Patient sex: M
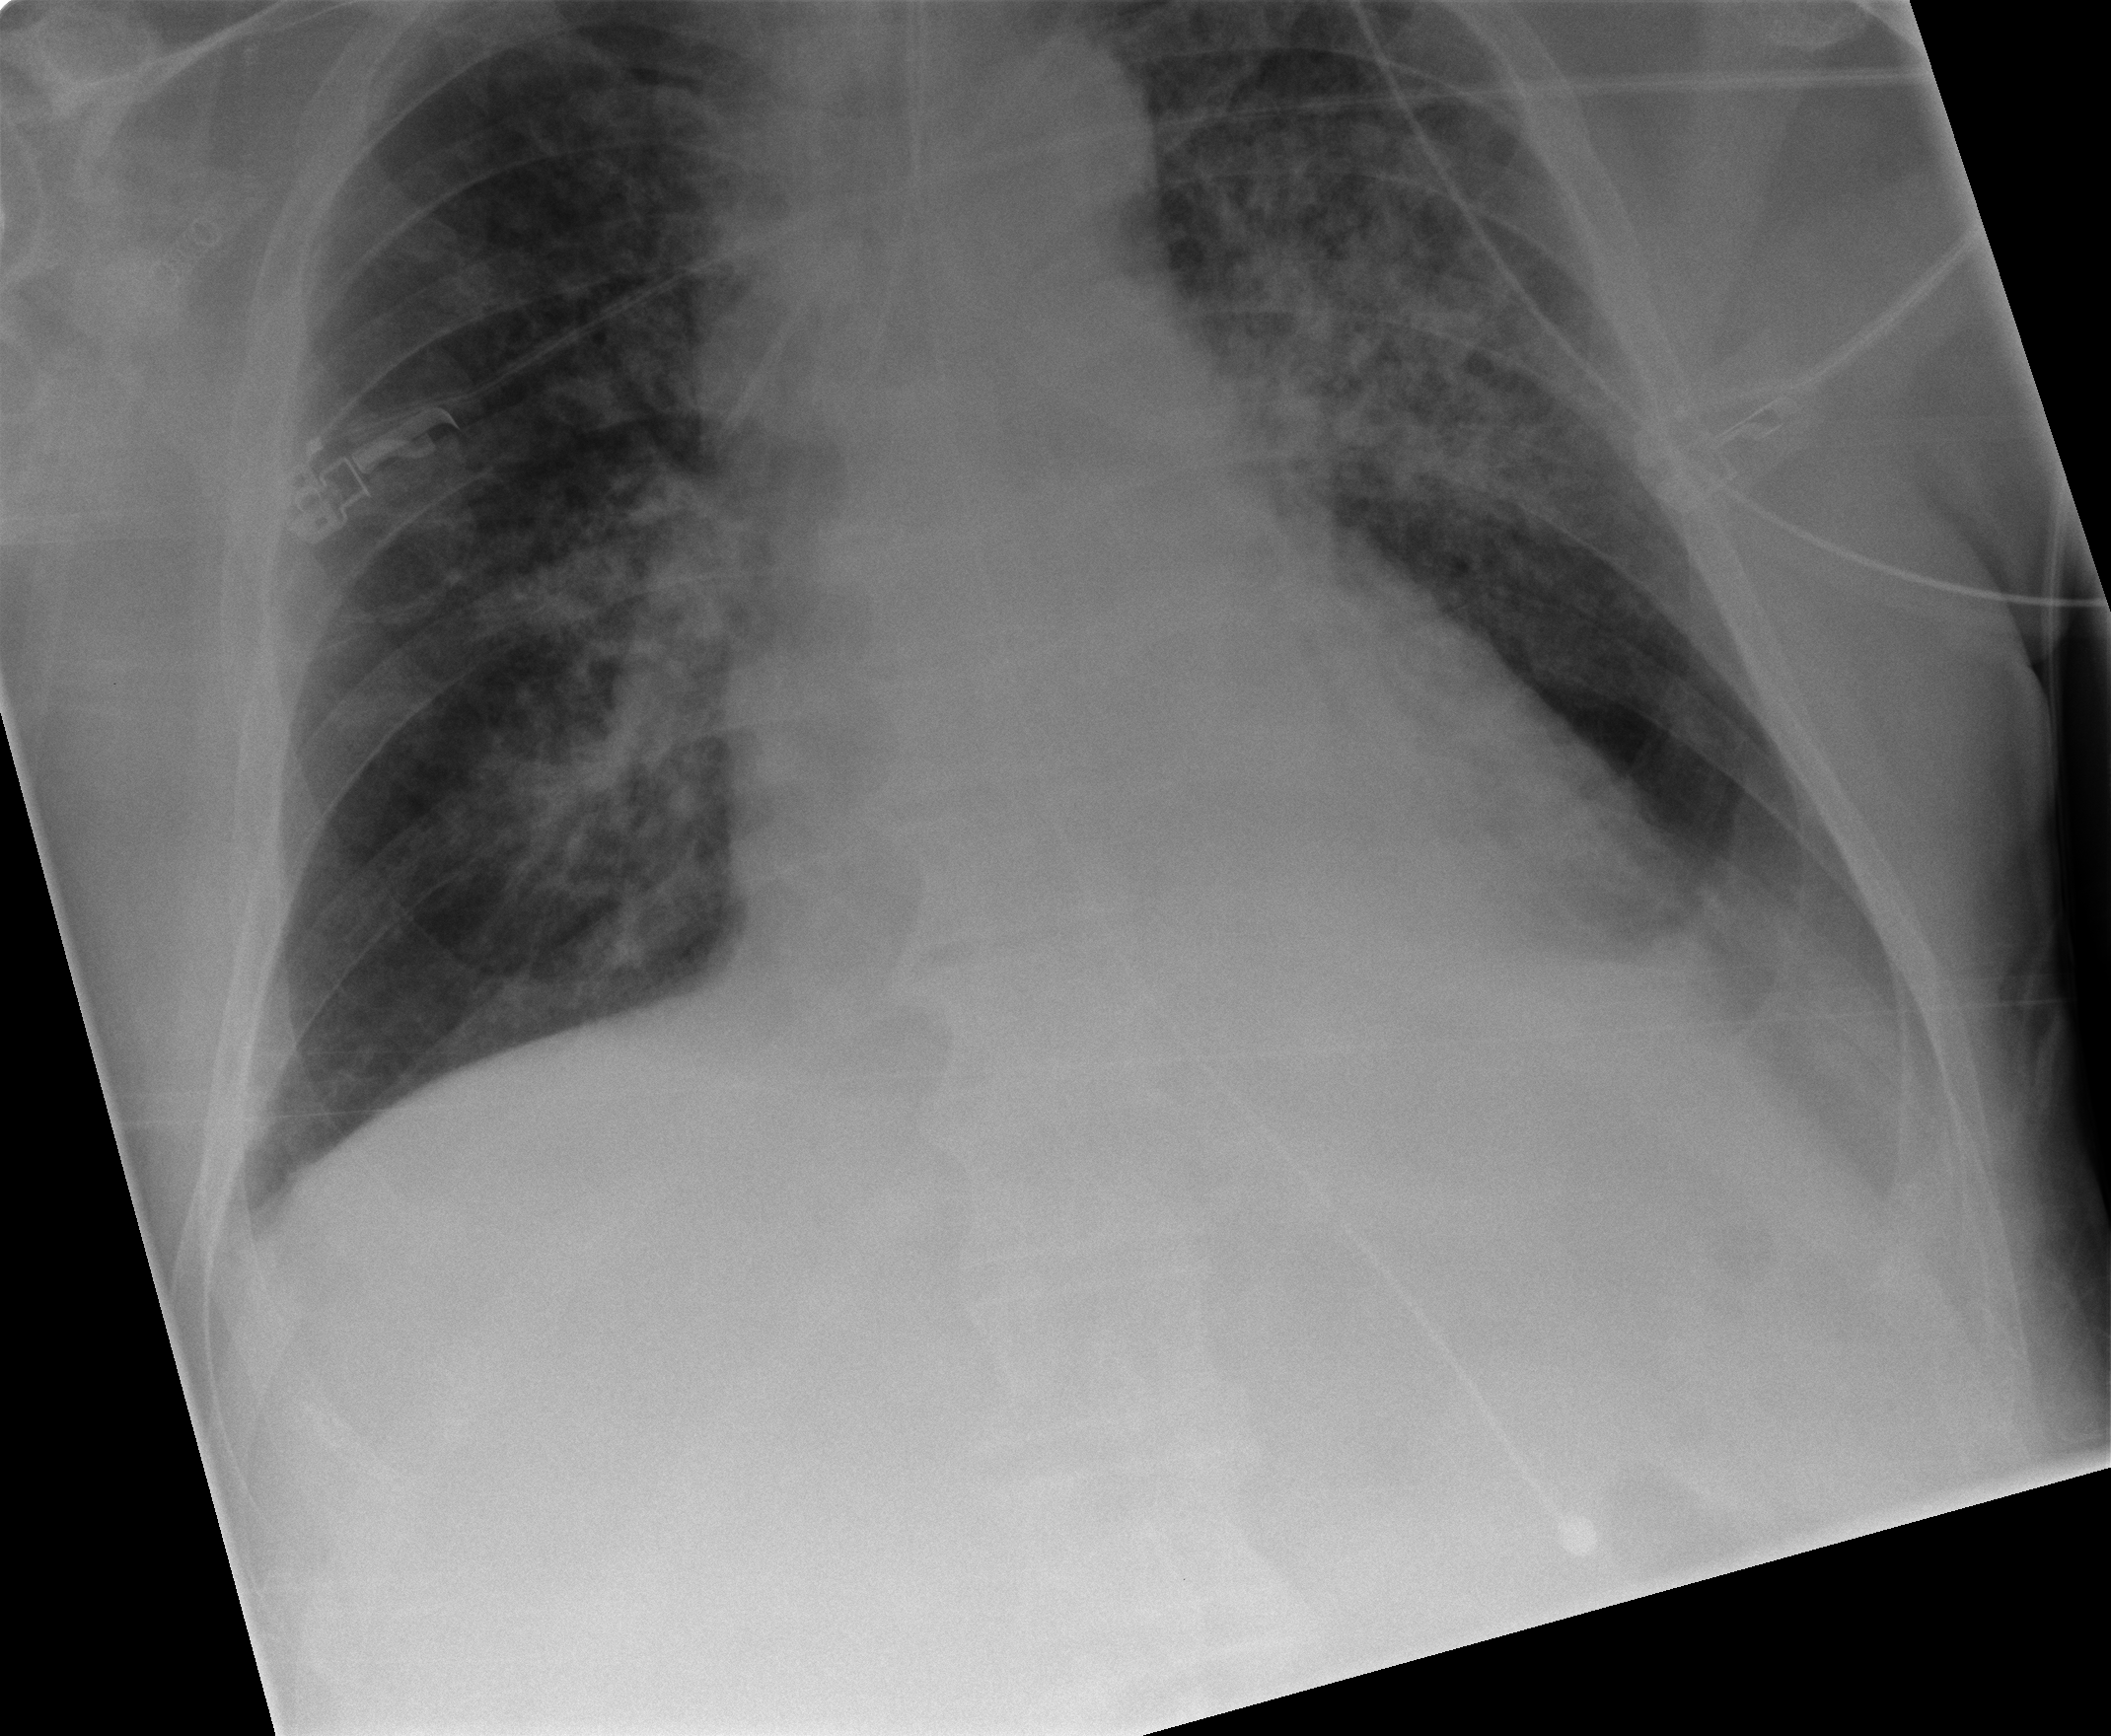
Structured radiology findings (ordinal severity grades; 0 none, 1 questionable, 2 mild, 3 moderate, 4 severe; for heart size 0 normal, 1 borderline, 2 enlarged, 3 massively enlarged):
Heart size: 2
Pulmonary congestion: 2
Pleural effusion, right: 1
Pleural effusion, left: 1
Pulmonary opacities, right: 3
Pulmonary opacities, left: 3
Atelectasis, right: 2
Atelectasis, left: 2